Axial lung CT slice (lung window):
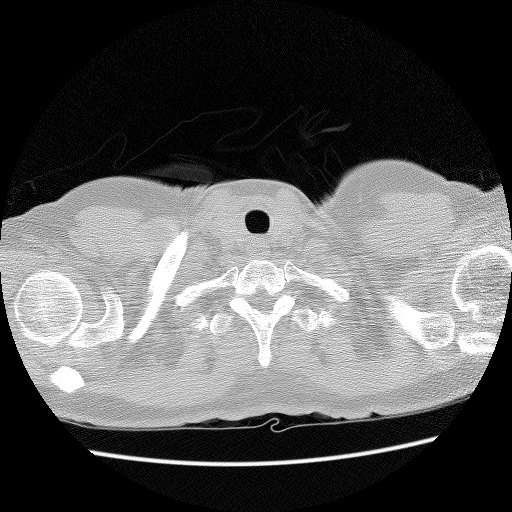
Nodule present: no